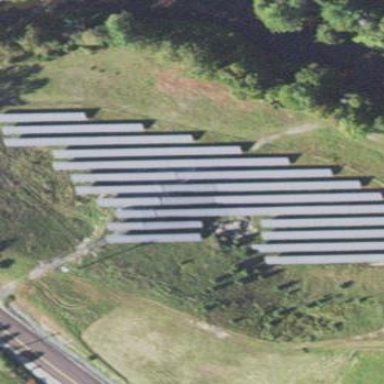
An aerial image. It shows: Solar power plant using photovoltaic technology to generate electricity.